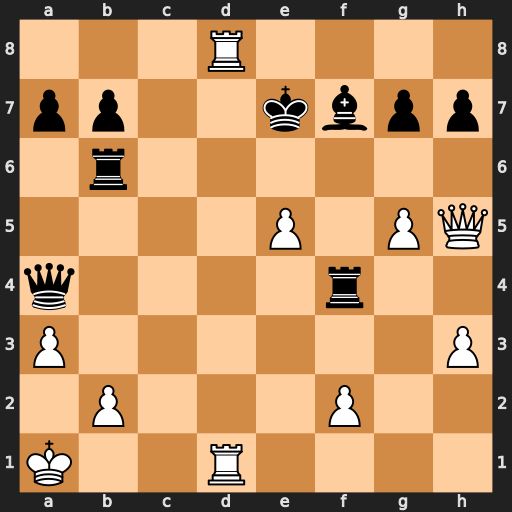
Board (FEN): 3R4/pp2kbpp/1r6/4P1PQ/q4r2/P6P/1P3P2/K2R4
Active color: w
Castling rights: -
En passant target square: -
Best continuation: g6 Rxg6 e6